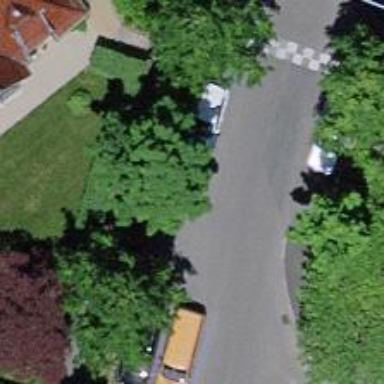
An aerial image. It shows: Avenue of trees.